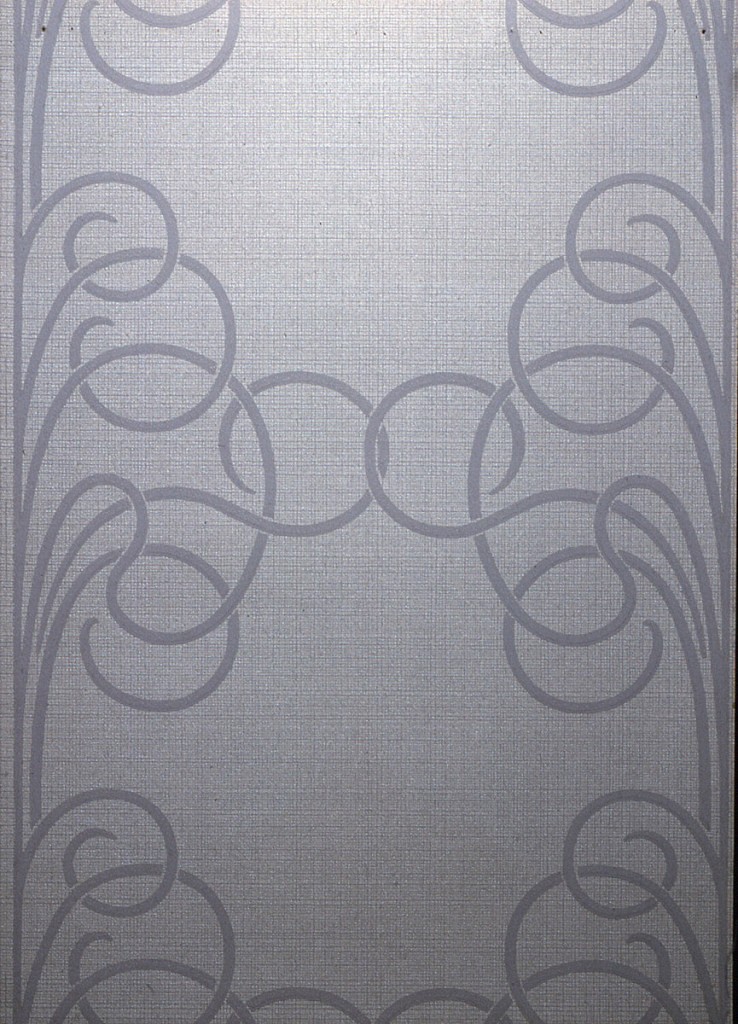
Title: Sidewall - sample
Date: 1906–07
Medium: Machine-printed
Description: Large open C-curves gathered in vertical stems at each side of wallpaper. Linen-type background. Printed in celadon green on pale avocado-green background.